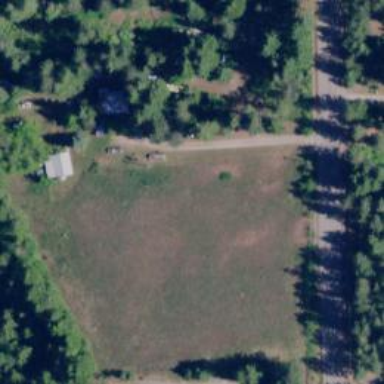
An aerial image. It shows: Driveway.